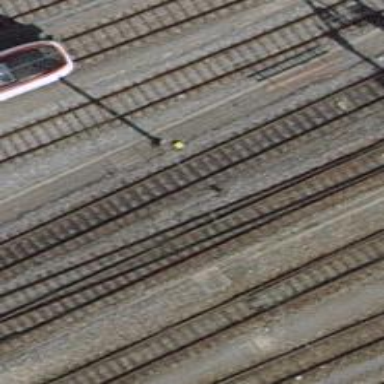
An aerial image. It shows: Rail siding with electrified tracks using contact line.